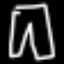
Label: pants